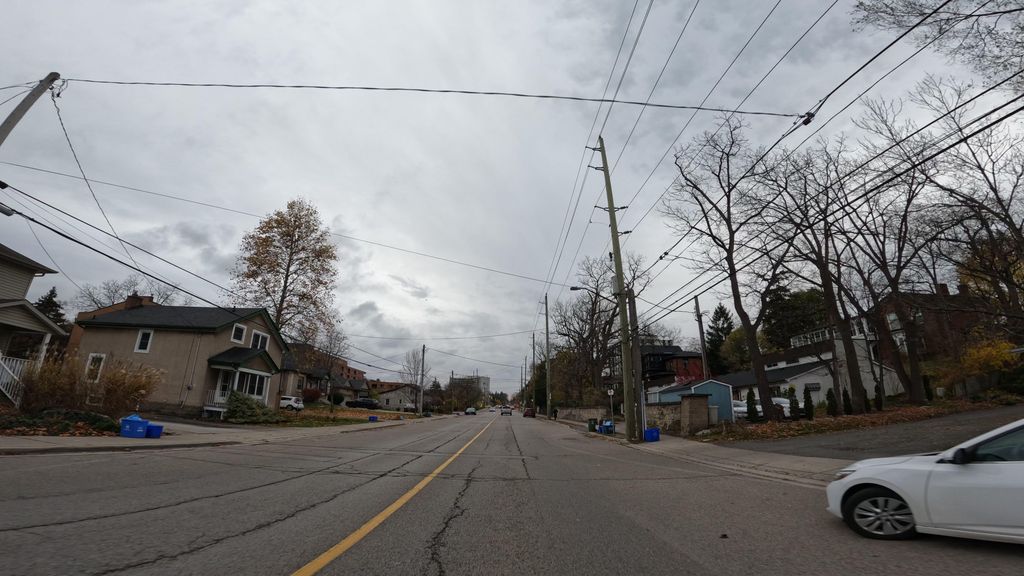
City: hamilton